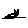
Label: cat